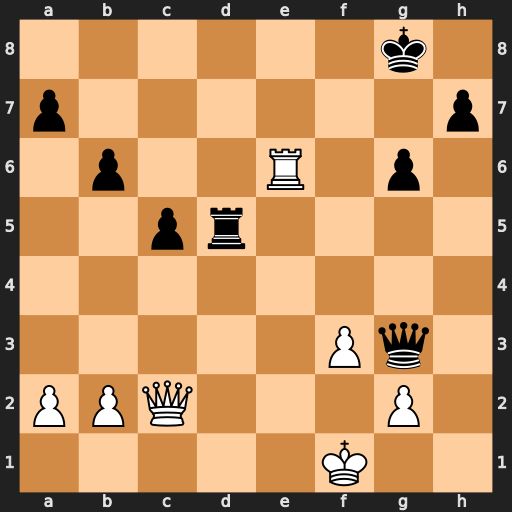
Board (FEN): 6k1/p6p/1p2R1p1/2pr4/8/5Pq1/PPQ3P1/5K2
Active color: w
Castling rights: -
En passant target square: -
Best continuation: Qc4 Qg5 Rd6 Qc1+ Qxc1